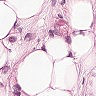
Metastatic tissue present: yes